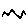
Label: zigzag